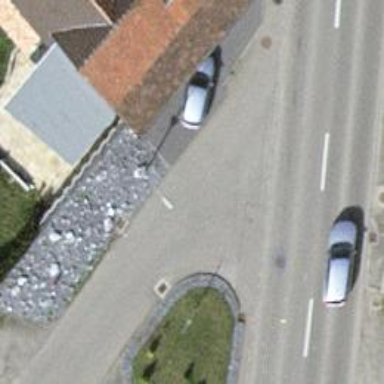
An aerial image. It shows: Unclassified road with asphalt surface.